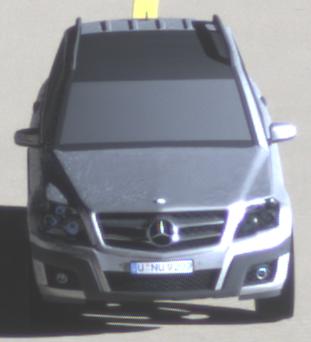
Make: Mercedes-Benz
Model: GLK 280
Detailed model: GLK-Class (204)
Model produced from: 2008/10
Model produced until: 2009/04
Doors: 5
Color: white
Road condition: dry road
Daytime: sunrise or sunset
Contrast: high contrast